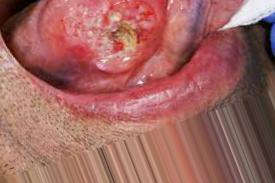
Condition: Mouth Ulcer